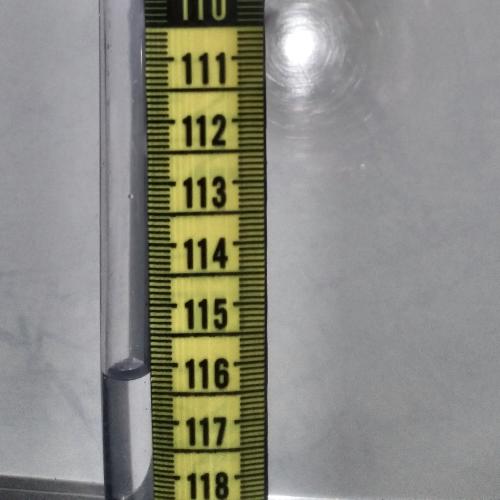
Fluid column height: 116.1 cm